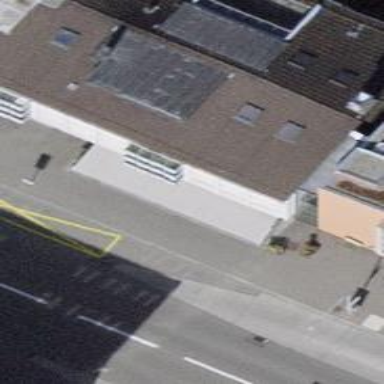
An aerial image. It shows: Cafe.